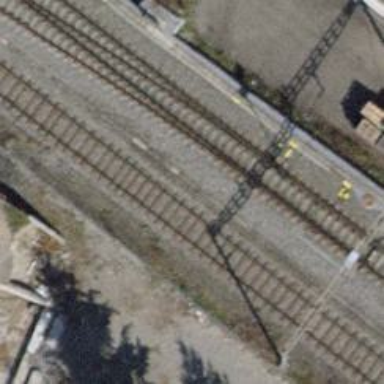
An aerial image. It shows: Railway switch.